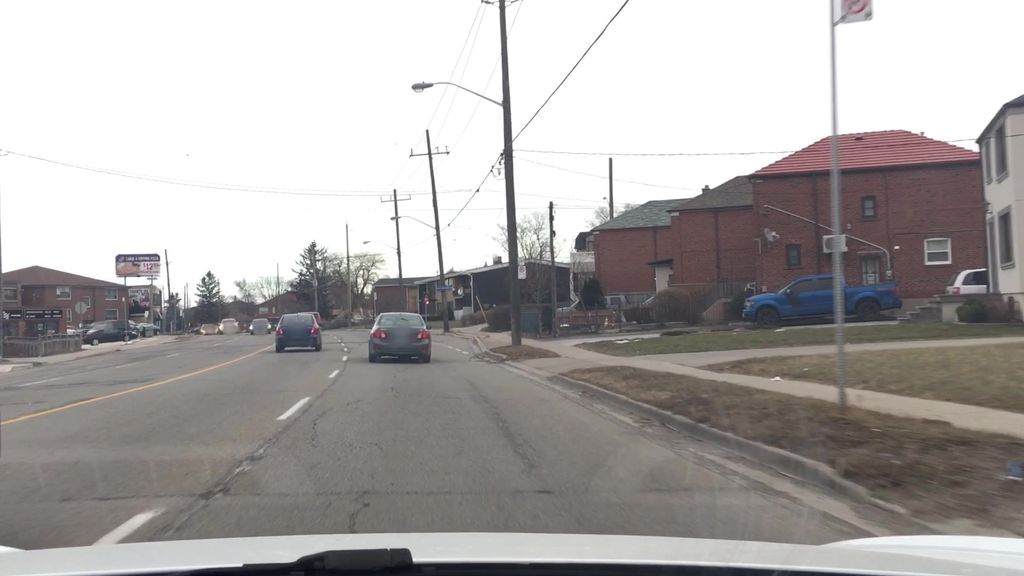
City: toronto